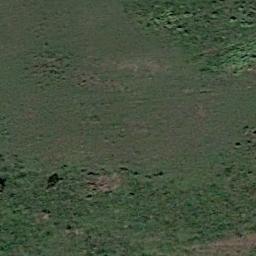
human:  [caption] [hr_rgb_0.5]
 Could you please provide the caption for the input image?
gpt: There is no grass in some parts of the meadow .

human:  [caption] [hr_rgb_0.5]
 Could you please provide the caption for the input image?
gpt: The entire image is dominated by grass .

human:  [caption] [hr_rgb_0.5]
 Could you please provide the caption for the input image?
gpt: This meadow has dense lower grasses and some taller grasses .

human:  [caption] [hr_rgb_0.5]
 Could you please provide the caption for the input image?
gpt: A large dark green and light green mixed grass .

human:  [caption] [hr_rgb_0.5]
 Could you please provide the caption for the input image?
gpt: There are some bare land on the green meadow .